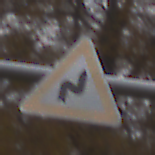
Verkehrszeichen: DoppelkurveRechts
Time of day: MorningAfternoon
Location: Outdoor (Nature)
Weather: Overcast
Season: Autumn
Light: Natural